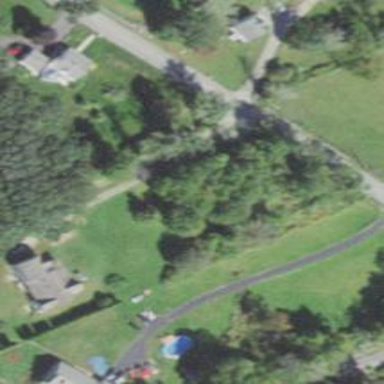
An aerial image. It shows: Residential driveway.